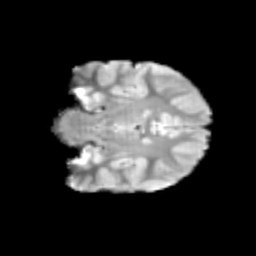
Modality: T2w
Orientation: coronal
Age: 10
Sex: male
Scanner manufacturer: siemens
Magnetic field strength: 3 T
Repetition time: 3.8 s
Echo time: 0.07 s